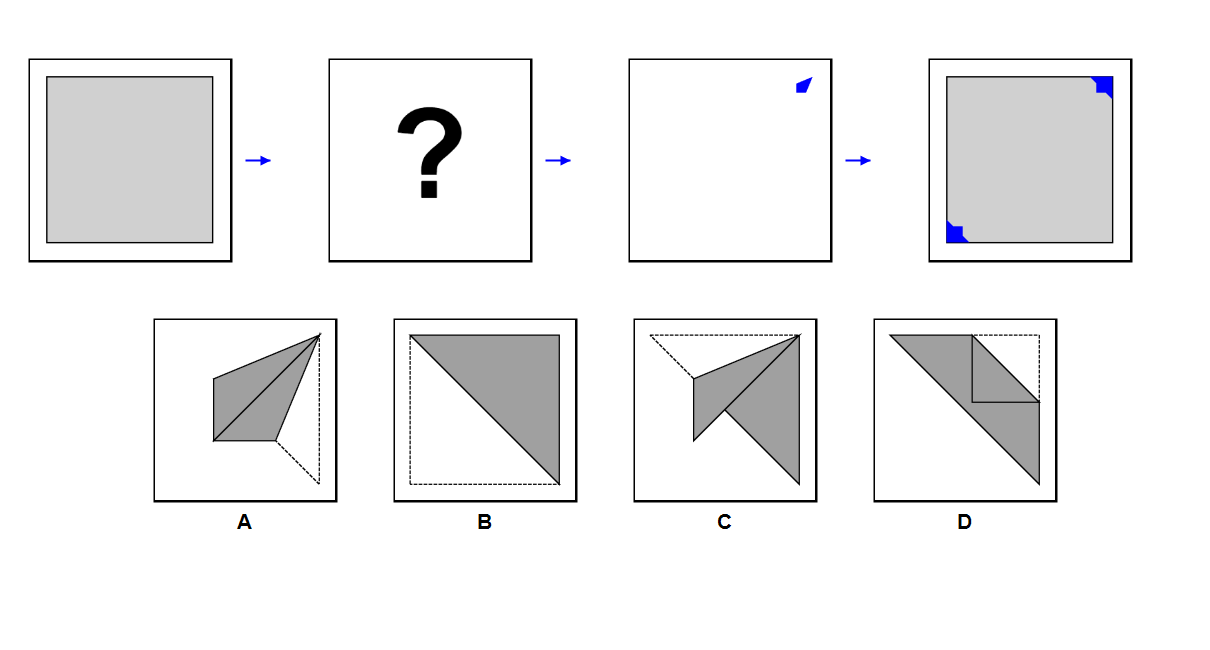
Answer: D